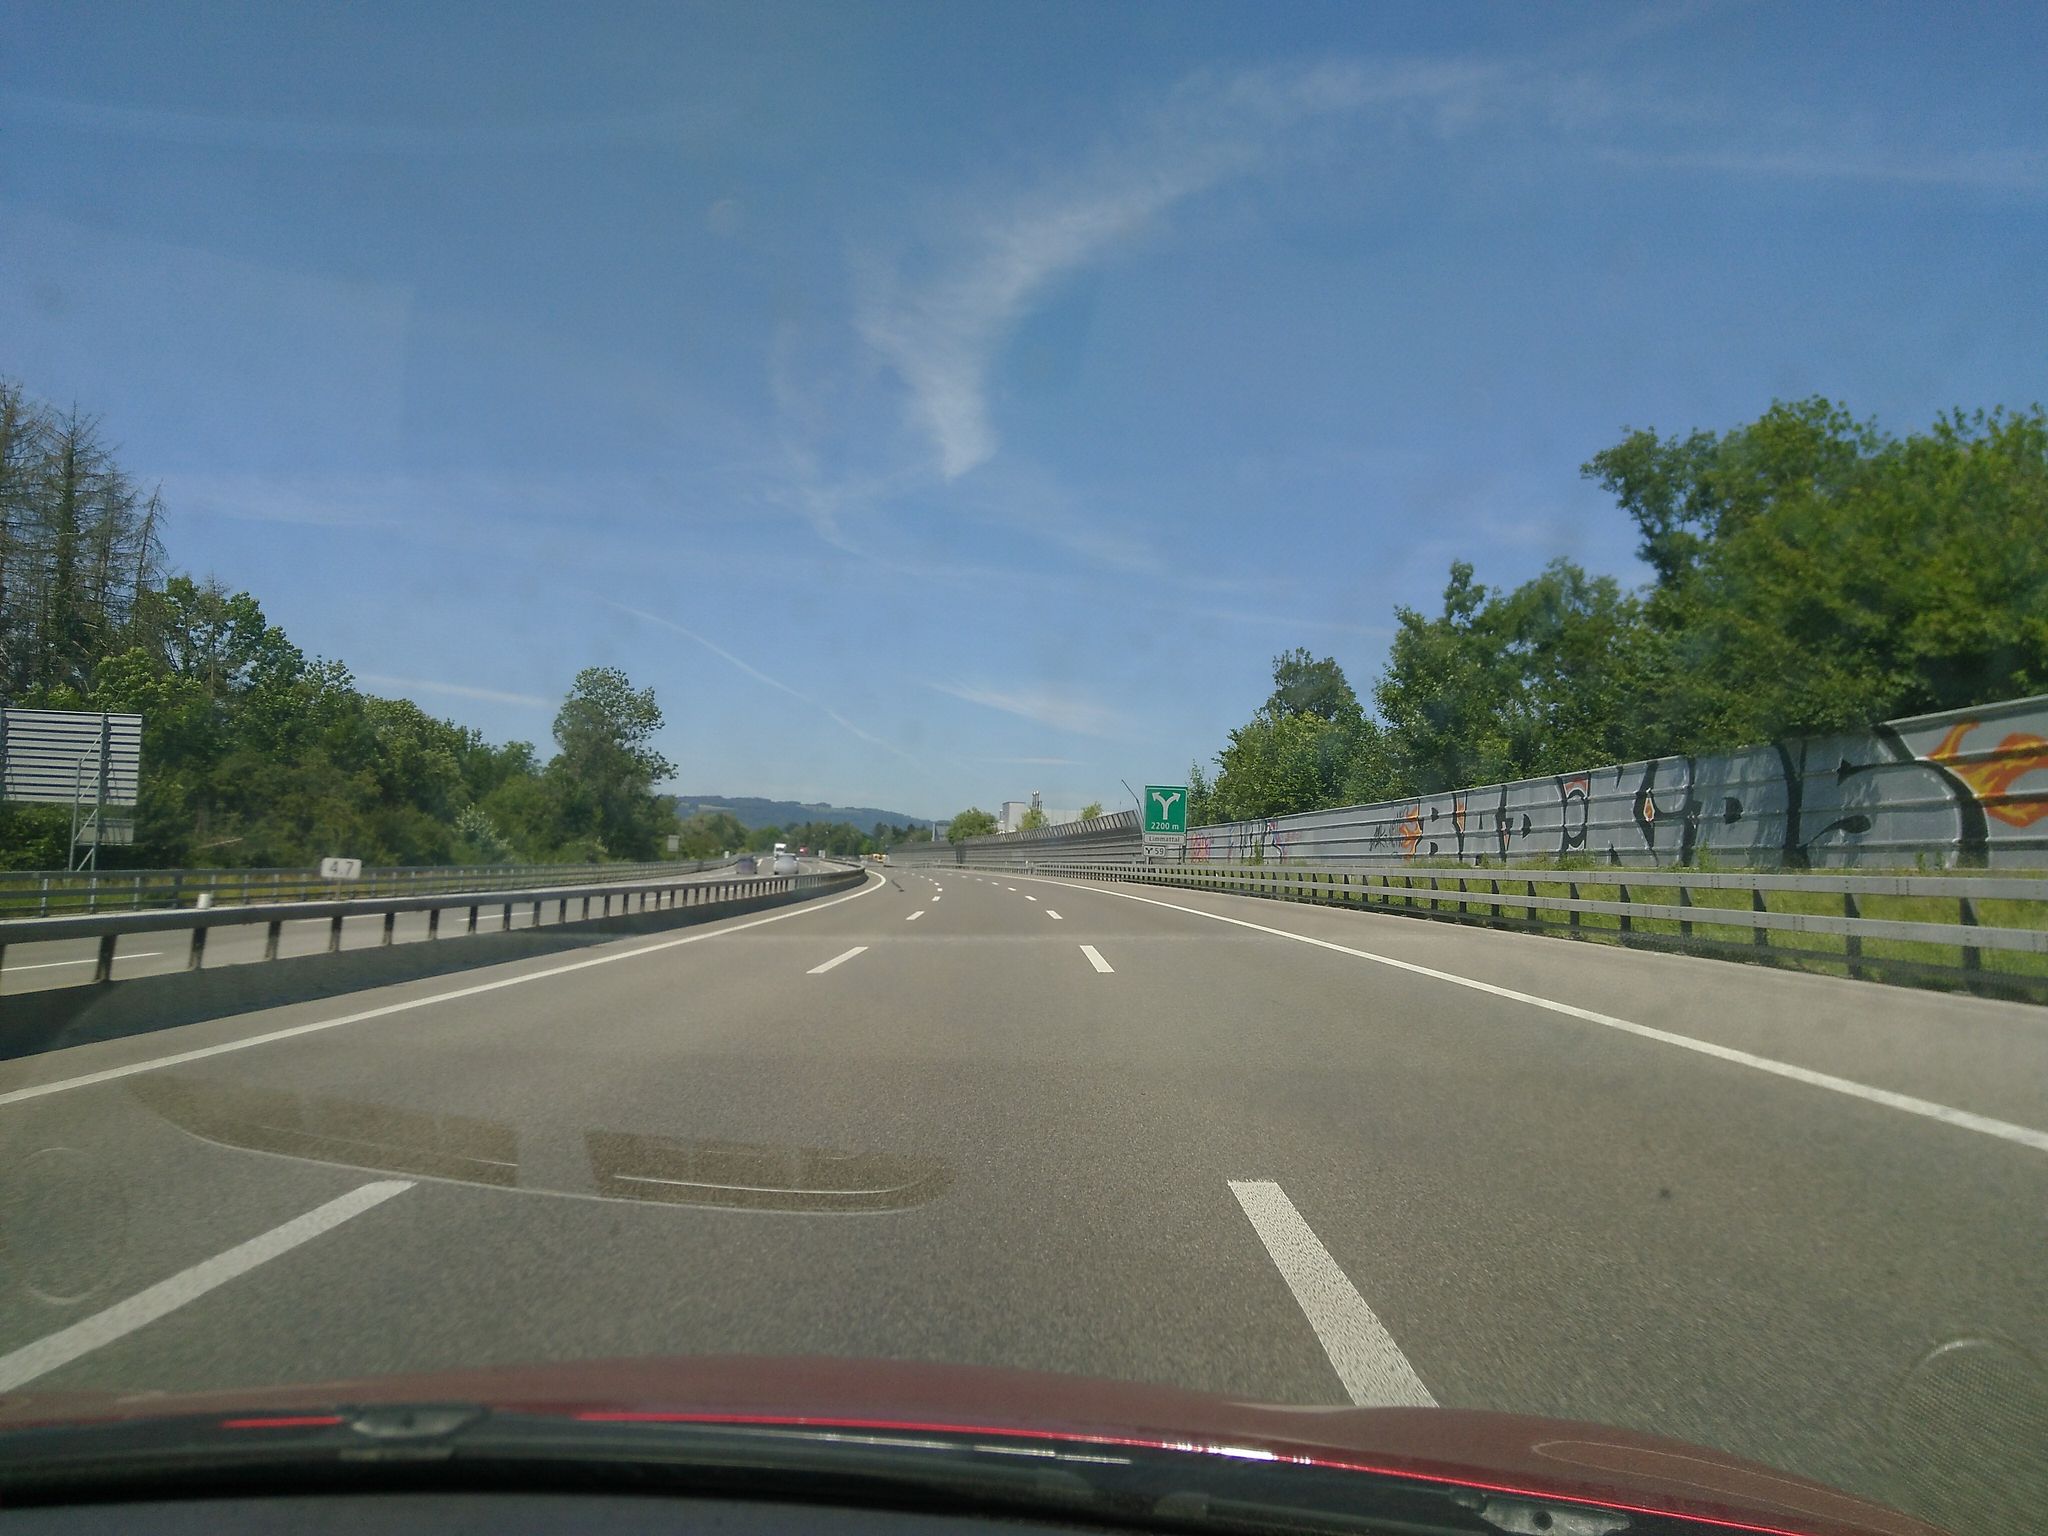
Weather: clear
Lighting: day
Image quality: good
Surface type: driving surface
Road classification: motorway
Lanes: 3, 4
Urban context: urban centre
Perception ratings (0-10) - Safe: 2.65, Lively: 1.39, Beautiful: 4.05, Boring: 7.15, Depressing: 7.56, Wealthy: 3.45